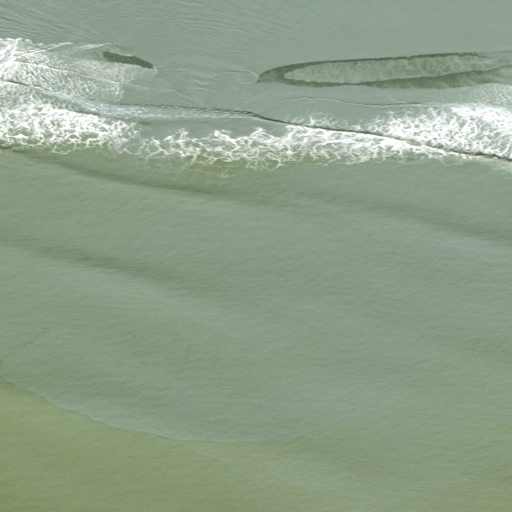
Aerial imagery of cape in Alaska named Cape Sitkagi containing only unknown